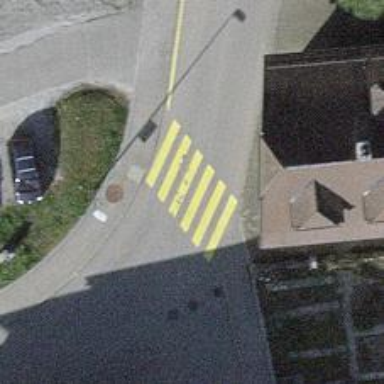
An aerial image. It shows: Marked zebra crossing.